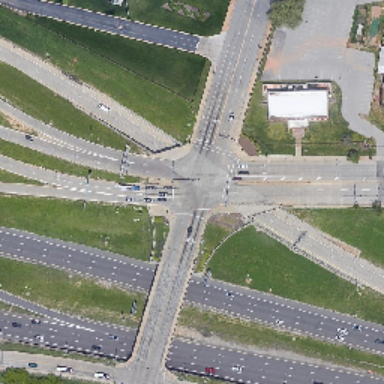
On one side of the intersection are white buildings on the other two gray roads .